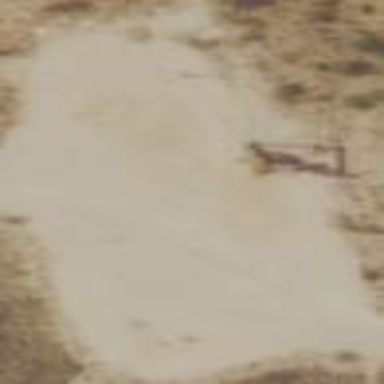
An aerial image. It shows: Wellsite surrounded by sand.